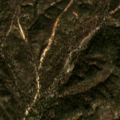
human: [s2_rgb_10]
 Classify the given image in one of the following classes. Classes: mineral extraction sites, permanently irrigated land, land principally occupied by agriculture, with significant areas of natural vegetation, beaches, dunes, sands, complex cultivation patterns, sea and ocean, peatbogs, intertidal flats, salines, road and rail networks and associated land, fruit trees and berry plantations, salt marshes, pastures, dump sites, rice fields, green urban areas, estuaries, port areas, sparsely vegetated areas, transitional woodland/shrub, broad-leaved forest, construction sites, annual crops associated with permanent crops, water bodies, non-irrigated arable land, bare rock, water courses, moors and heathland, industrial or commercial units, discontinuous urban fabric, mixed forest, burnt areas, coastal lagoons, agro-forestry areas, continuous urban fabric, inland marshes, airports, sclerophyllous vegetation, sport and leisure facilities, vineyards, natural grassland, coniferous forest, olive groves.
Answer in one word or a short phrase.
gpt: agro-forestry areas, broad-leaved forest, transitional woodland/shrub